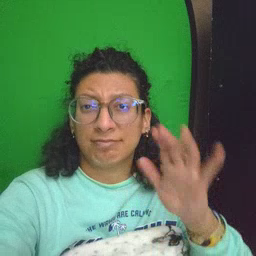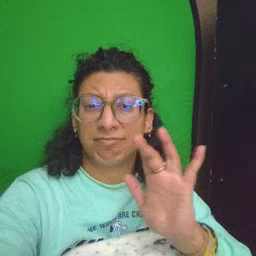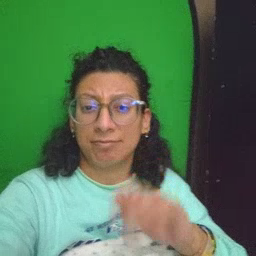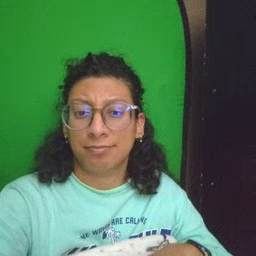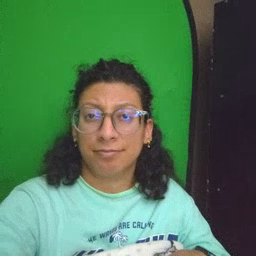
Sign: yucky